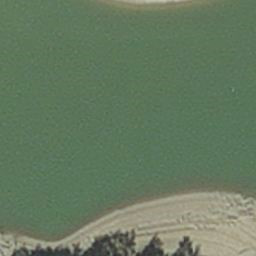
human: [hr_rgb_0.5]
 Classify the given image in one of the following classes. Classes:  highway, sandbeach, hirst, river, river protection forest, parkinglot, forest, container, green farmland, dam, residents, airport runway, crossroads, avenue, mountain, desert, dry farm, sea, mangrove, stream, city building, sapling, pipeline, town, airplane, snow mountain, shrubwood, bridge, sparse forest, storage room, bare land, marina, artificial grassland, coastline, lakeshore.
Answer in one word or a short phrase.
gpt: hirst